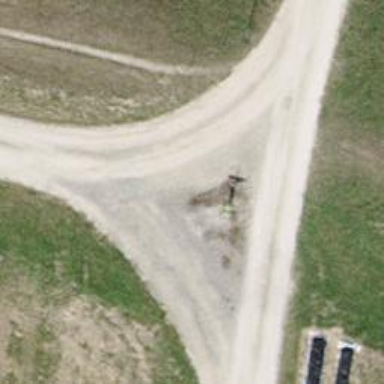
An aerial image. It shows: Guidepost providing information.